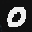
Label: 0